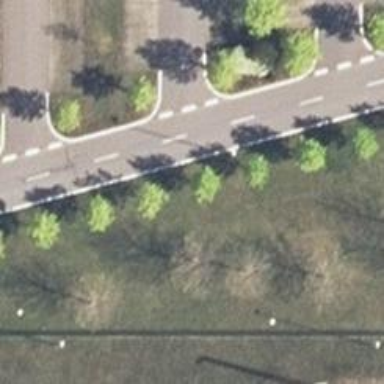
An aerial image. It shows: Parking aisle with diagonal parking lanes. The surface of the road is asphalt.